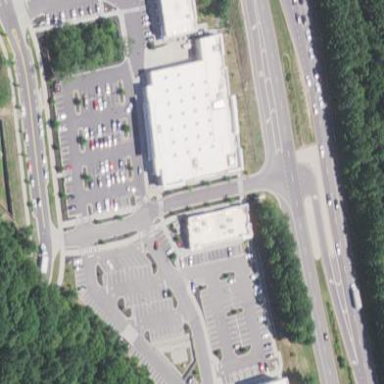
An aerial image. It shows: Supermarket building.